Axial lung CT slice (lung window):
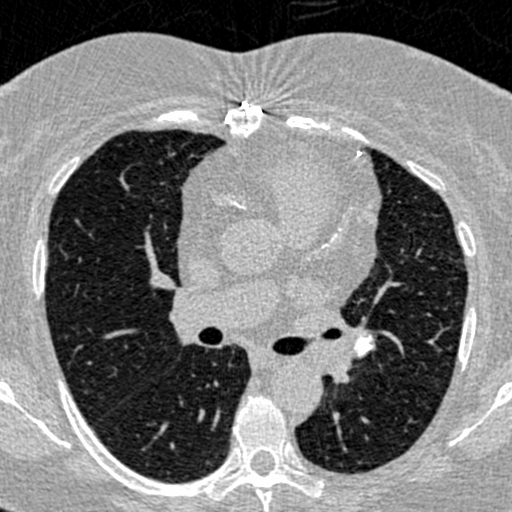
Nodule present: no